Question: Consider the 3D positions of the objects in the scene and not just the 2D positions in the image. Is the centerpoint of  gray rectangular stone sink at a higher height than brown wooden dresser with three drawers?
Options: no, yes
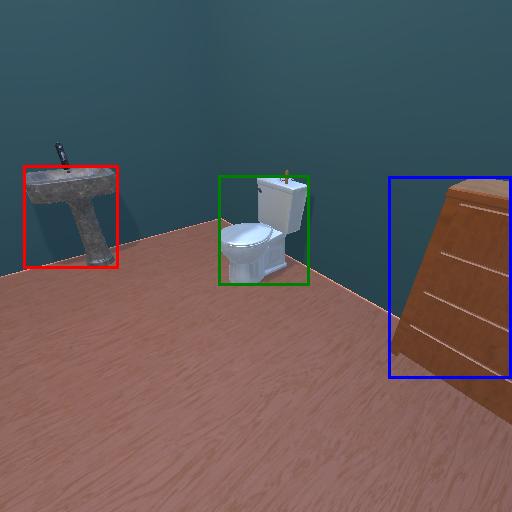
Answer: no